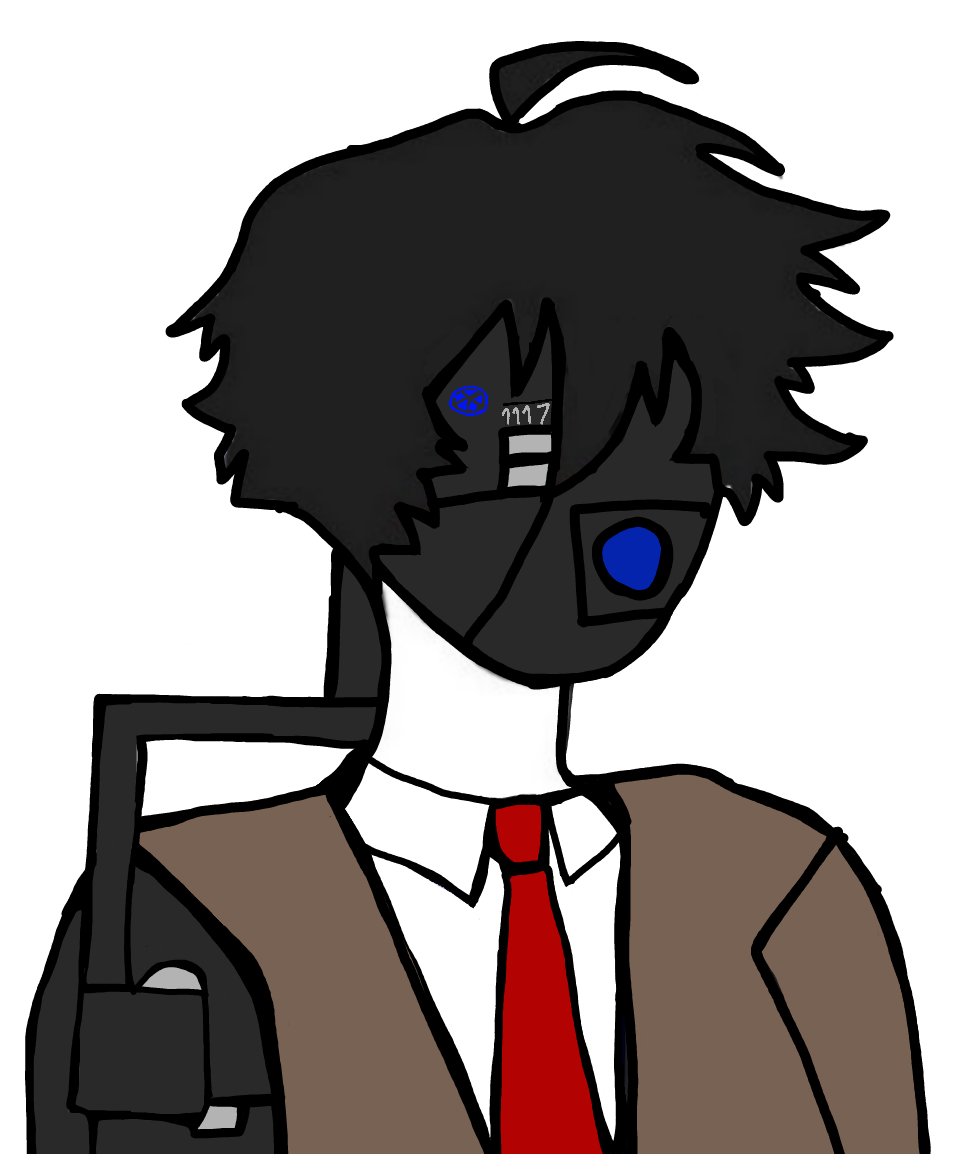
Label: 5_Twinkjak